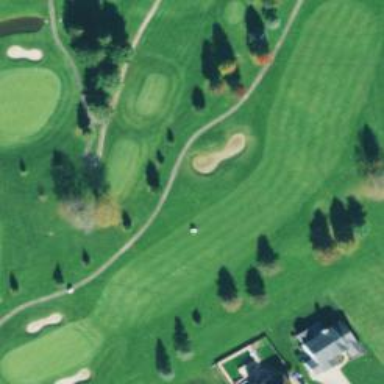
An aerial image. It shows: Golf fairway surrounded by grass.